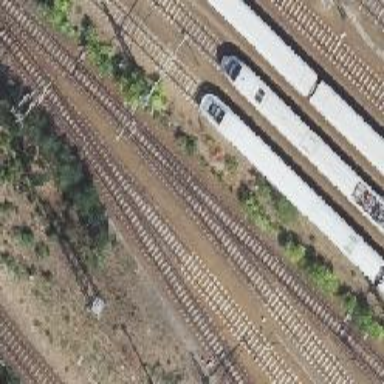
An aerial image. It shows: Rail yard with electrified contact lines for railway operations.